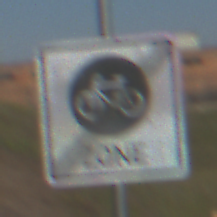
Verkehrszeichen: EndeFahrradzone
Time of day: MorningAfternoon
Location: Outdoor (Nature)
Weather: PartlyCloudy
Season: NotSpecified
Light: Natural